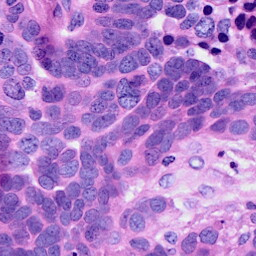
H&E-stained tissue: Ovarian